Question: I would like to have a div with a background and inside it more divs with the illusion that their background applies some filter on the parent's background. As the support for filters is not quite here, I was thinking that I will create the filtered image and then set the 'background-position' attribute of children in such a way that the backgrounds align with the parent. In jQuery, I could write something like:
'''
$this.css('background-position', -$this.offset)
'''
Is it possible to achieve this effect without JavaScript? I was able to get almost what I wanted by setting children background to 'fixed', but of course I do not want them to be fixed to viewport, I want it to be fixed to parent.
To give you a better idea, here is a quick mockup I put together in Gimp:

EDIT: I have created <URL>, with 'fixed' background.
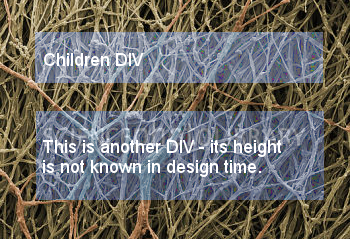
Answer: It is not possible to do that using only CSS.
see also:
- <URL>